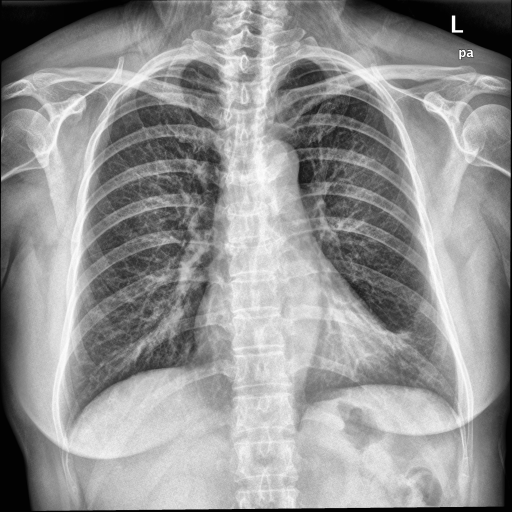
Finding: NORMAL